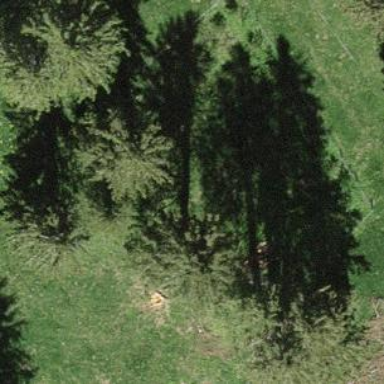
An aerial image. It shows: Serene woodland landscape.